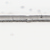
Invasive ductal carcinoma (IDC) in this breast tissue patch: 0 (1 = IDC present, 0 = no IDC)